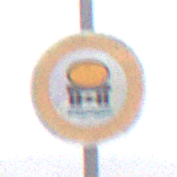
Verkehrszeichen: VerbotFahrzeugeWassergefaehrdenderLadung
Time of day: Midday
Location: Outdoor (RoadRail)
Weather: Overcast
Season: NotSpecified
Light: Natural